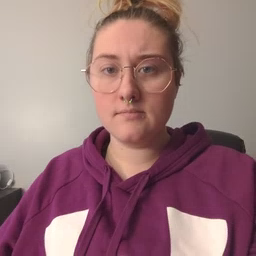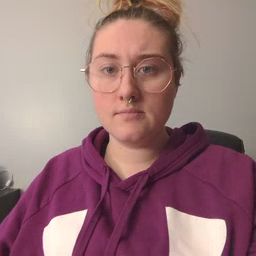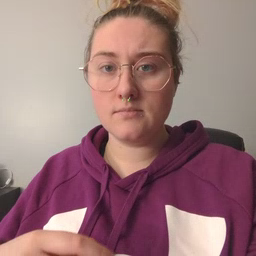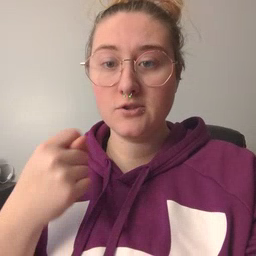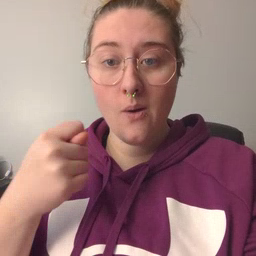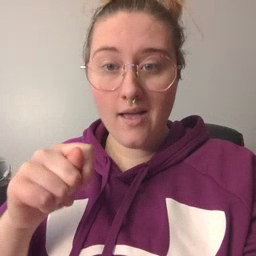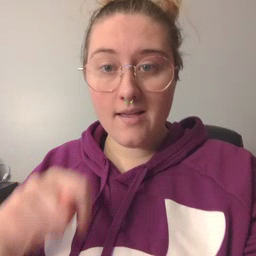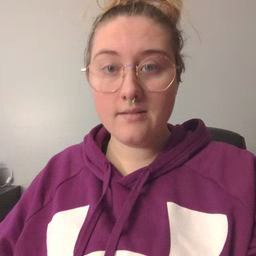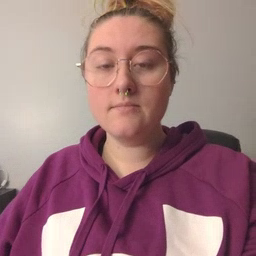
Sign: toy